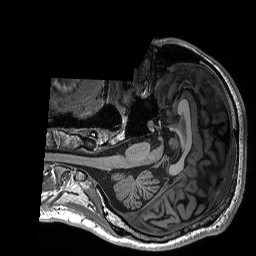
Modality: T1w
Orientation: axial
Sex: male